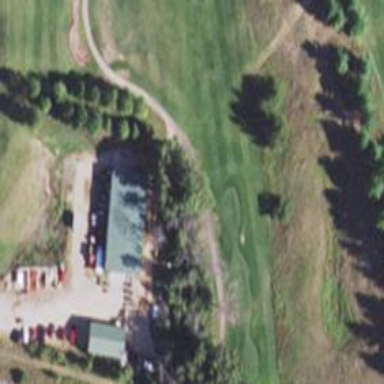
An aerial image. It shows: Path designated for golf carts.